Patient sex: M
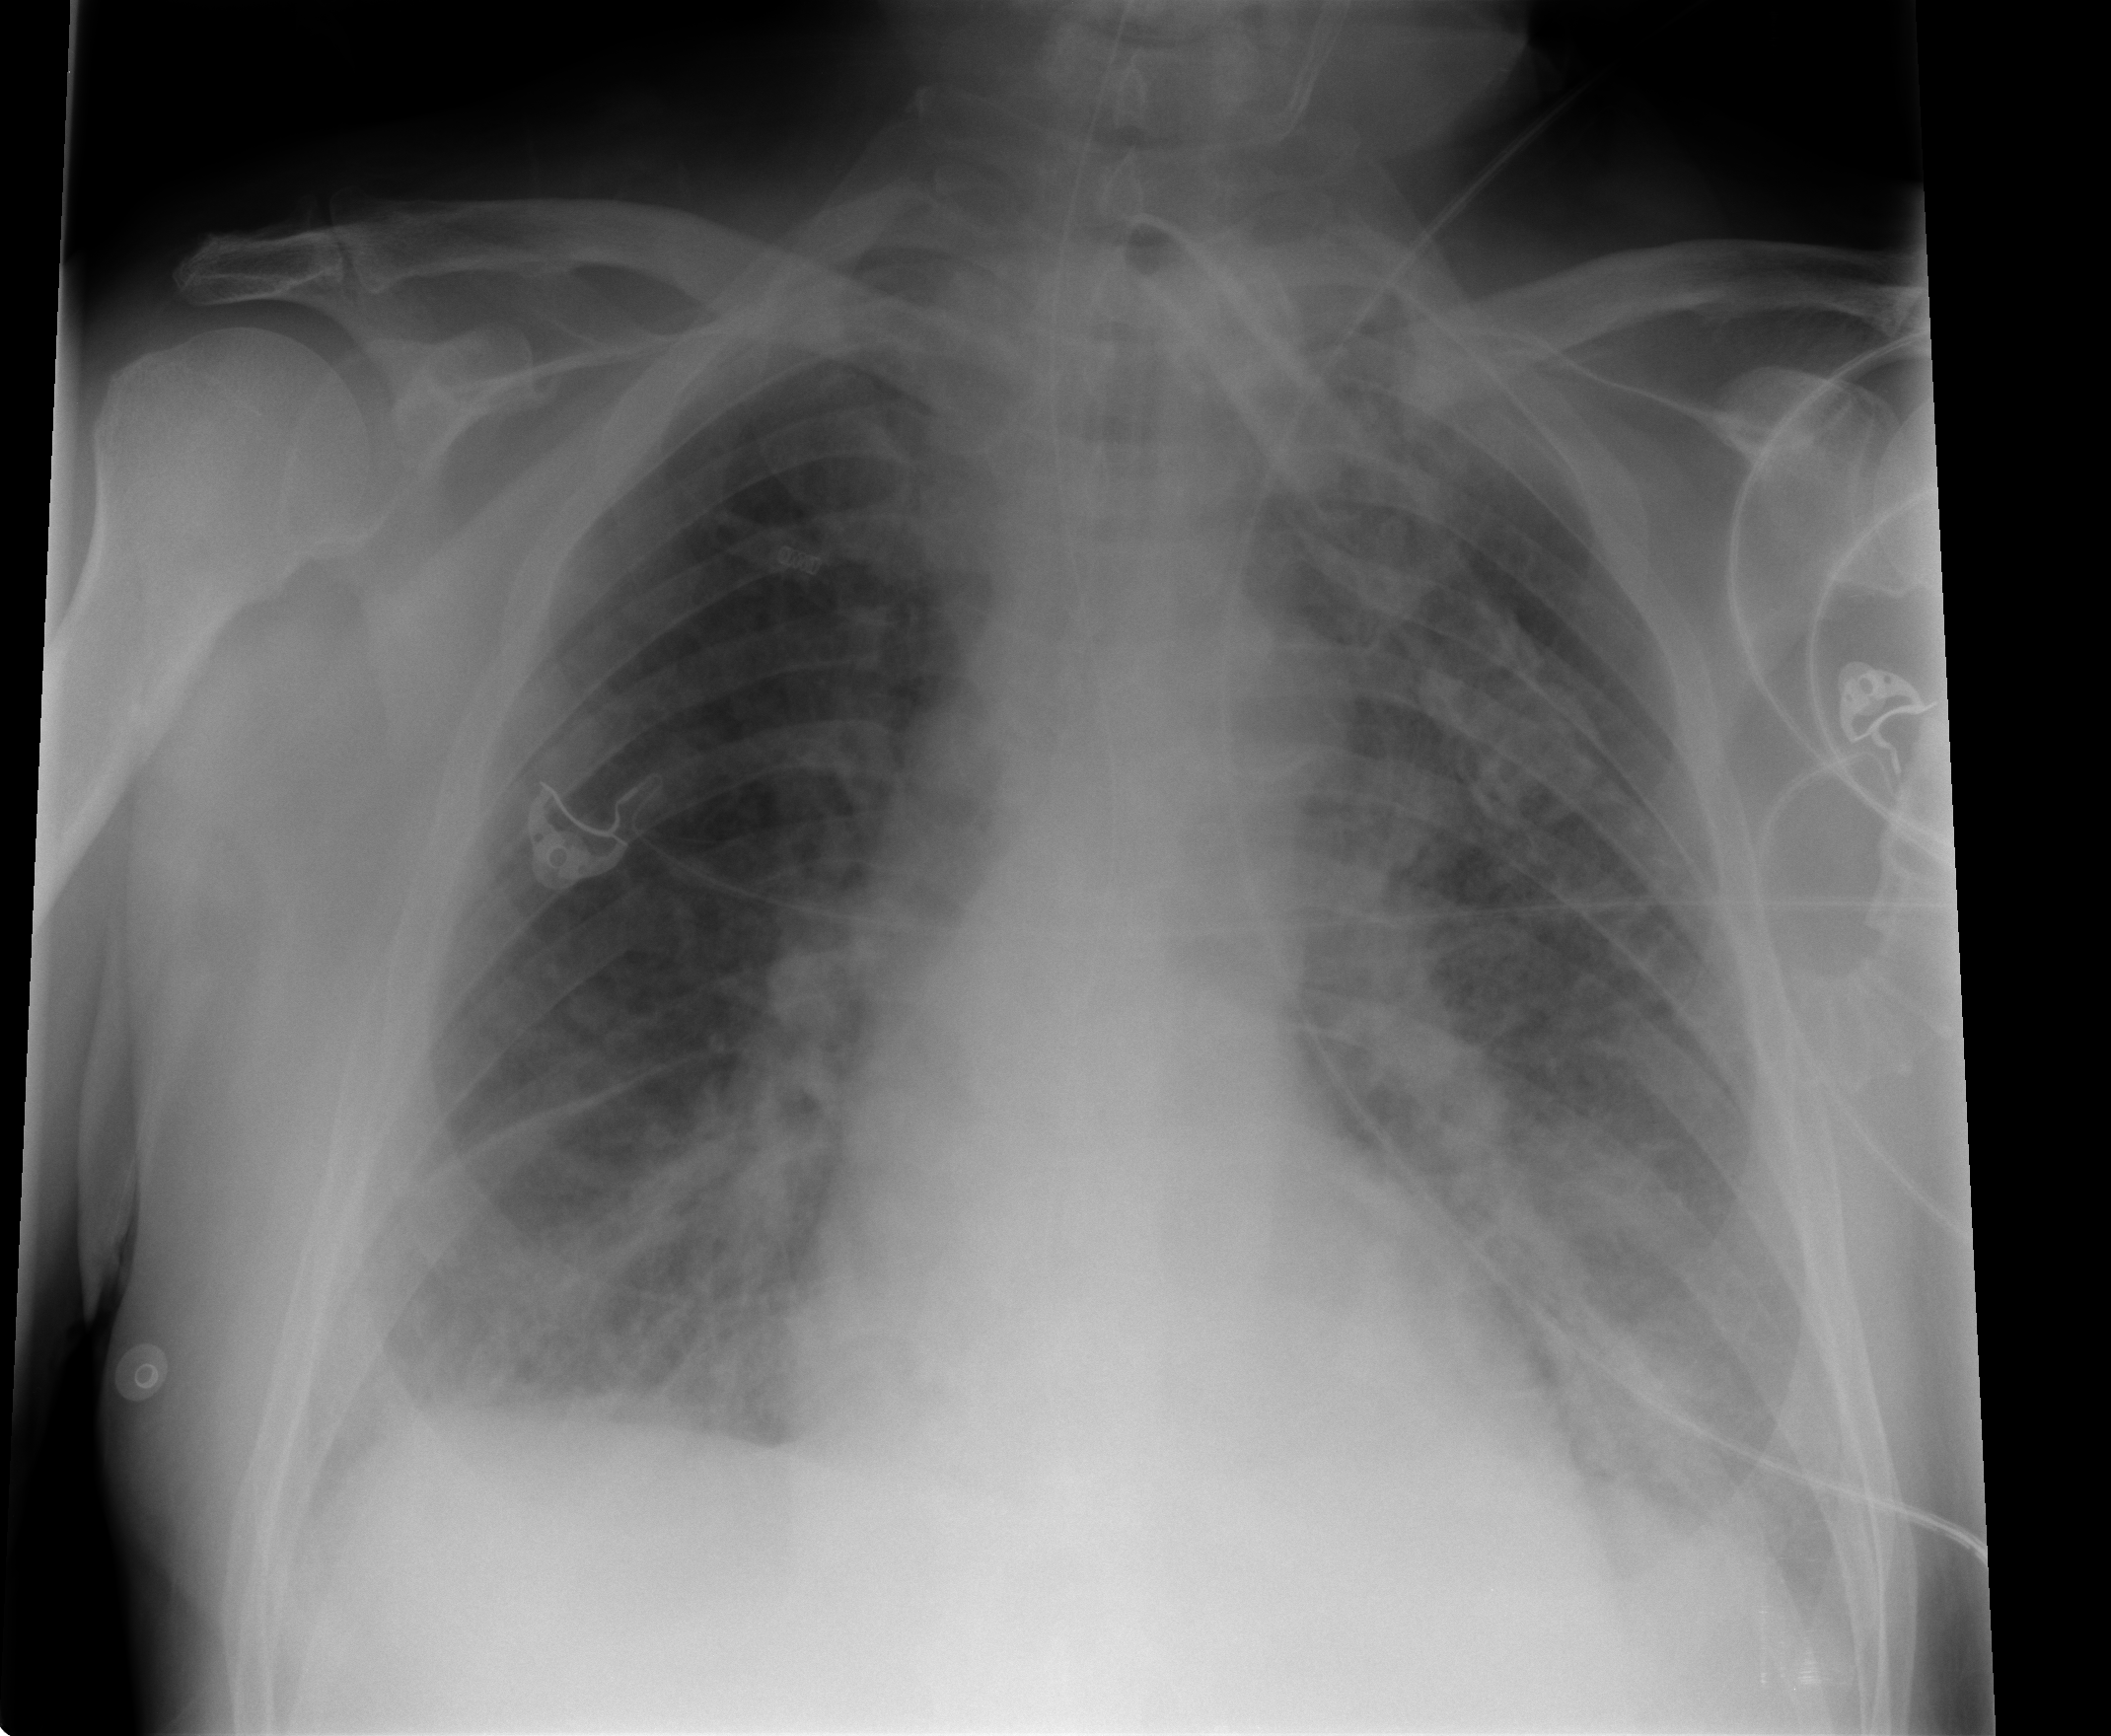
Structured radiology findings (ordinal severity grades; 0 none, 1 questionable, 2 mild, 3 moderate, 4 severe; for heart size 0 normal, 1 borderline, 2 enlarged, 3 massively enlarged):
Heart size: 1
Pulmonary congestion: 3
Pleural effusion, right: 1
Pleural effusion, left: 0
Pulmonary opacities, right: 2
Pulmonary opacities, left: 2
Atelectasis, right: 2
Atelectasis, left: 2